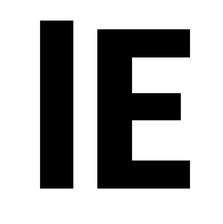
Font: Roboto_Condensed_ExtraBold